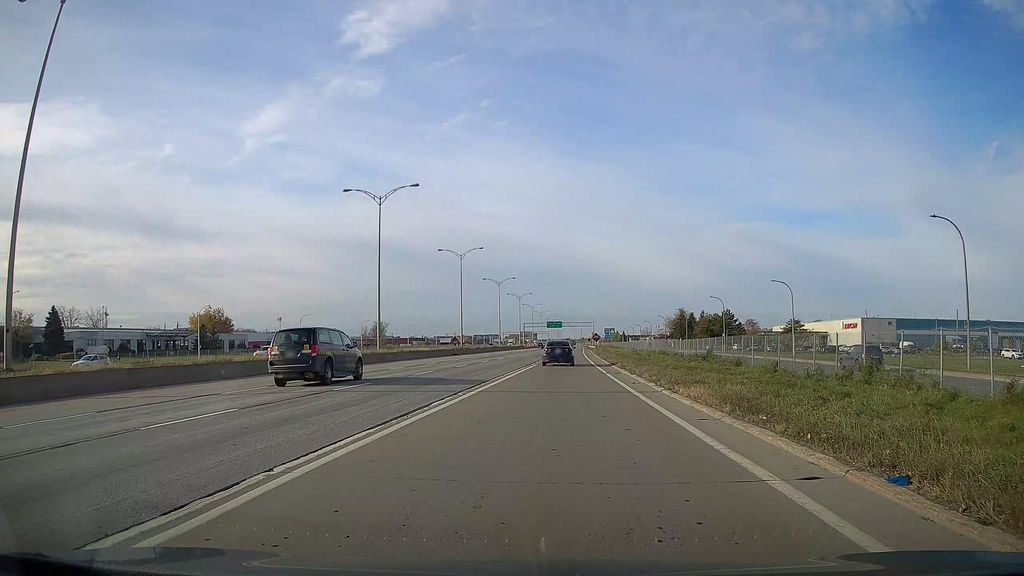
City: montreal